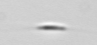
Label: Cylindrotheca_morphotype1